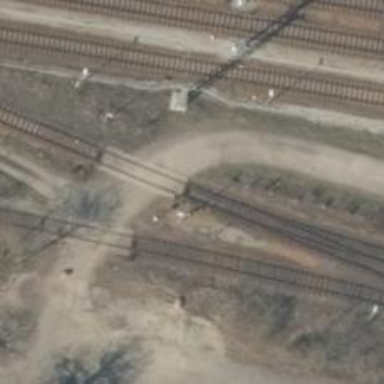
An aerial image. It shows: Railway switch.